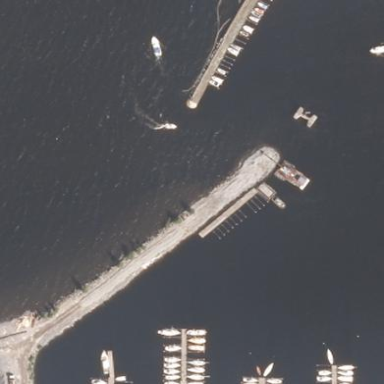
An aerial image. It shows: Breakwater structure.